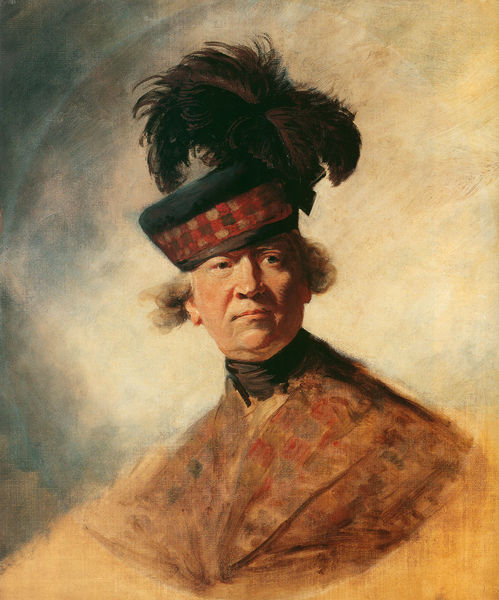
Titel: Archibald Montgomerie, 11th Earl of Eglinton
Künstler: Sir Joshua Reynolds
Institution: The Royal Collection
Schlagwörter: blau, feder, gemälde, mann, schatten, umhang, weiß, gelb, grün, braun, bunt, grau, haar, hut, kariert, licht, mund, nase, orange, schwarz, zeichnung, blick, rot, beige, karo, malerei, schleife, alt, anzug, kappe, mütze, augen, band, falten, federn, gesicht, kragen, bildnis, portrait, porträt, öl, haare, mantel, frontal, kinn, locken, ohren, schultern, federbusch, federhut, kopfbedeckung, halstuch, hutkrempe, karos, jakett, halsbinde, lockiges haar, hutfeder, kokarde, energisch, schotte, rahmenlos, schottenmütze, tatkräftig, kriert